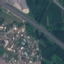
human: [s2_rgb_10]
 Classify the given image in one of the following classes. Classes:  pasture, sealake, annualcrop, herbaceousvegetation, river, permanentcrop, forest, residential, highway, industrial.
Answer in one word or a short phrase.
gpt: Highway